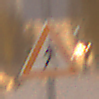
Verkehrszeichen: FussgaengerRechts
Umgebung: Outdoor, Urban
Tageszeit: Night
Wetter: Overcast
Licht: Artificial
Jahreszeit: Winter
Kontrast: MediumContrast